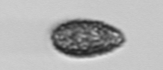
Label: Pseudochattonella_farcimen